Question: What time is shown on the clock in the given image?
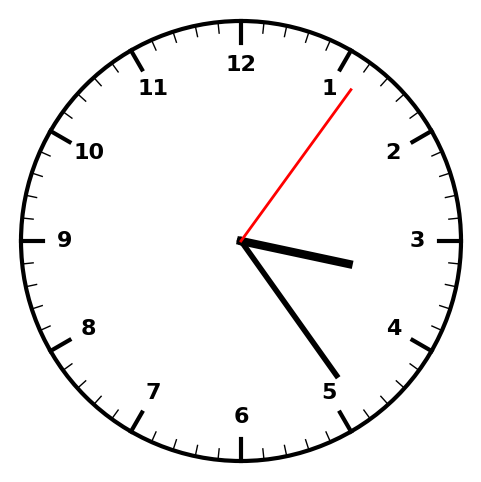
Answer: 03:24:06